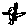
Label: bird